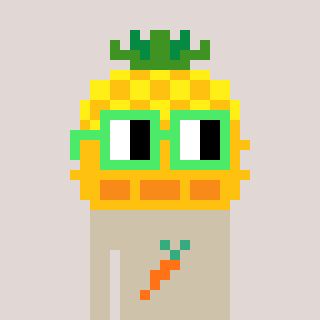
a pixel art character with square light green glasses, a pineapple-shaped head and a bege-colored body on a warm background